Question: I have a '.xlsx' file which contains data some thing like the below image, am trying to create using the below create query
'''
CREATE TABLE aus_aboriginal(
code int,
area_name string,
male_0_4 STRUCT<num:double, total:double, perc:double>,
male_5_9 STRUCT<num:double, total:double, perc:double>,
male_10_14 STRUCT<num:double, total:double, perc:double>,
male_15_19 STRUCT<num:double, total:double, perc:double>,
male_20_24 STRUCT<num:double, total:double, perc:double>,
male_25_29 STRUCT<num:double, total:double, perc:double>,
male_30_34 STRUCT<num:double, total:double, perc:double>,
male_35_39 STRUCT<num:double, total:double, perc:double>,
male_40_44 STRUCT<num:double, total:double, perc:double>,
male_45_49 STRUCT<num:double, total:double, perc:double>,
male_50_54 STRUCT<num:double, total:double, perc:double>,
male_55_59 STRUCT<num:double, total:double, perc:double>,
male_60_64 STRUCT<num:double, total:double, perc:double>,
male_above_65 STRUCT<num:double, total:double, perc:double>)
ROW FORMAT DELIMITED
FIELDS TERMINATED BY ' ';
'''
When I load the data into it I get 'nulls'  What am I missing in 'CREATE TABLE..'?
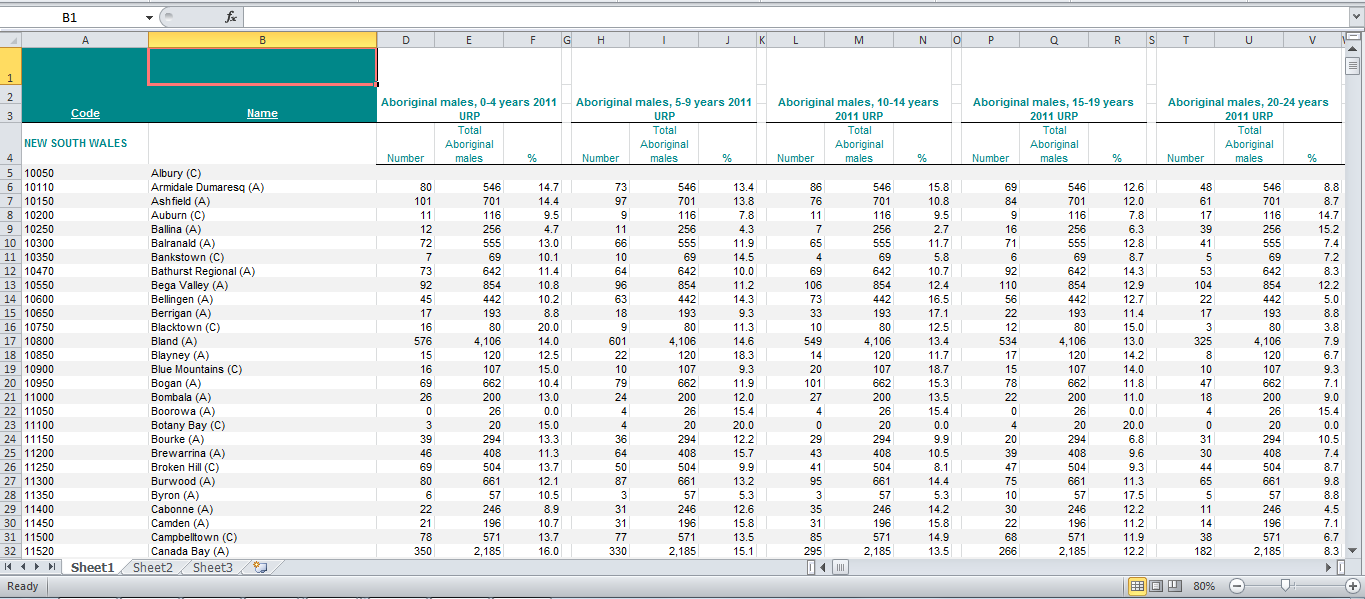
Answer: On using complex types like struct, it is recommended to use a unique delimiter for collection than the one used for fields (columns).
Consider a csv file in below format where "," comma separator is used.
> Code, area_name,num,total,perc,num,total,perc,num,total,perc
1100,Albury,90,444,17.4,73,546,13.4,86,546,15.81111,armid,40,404,14.4,97,701,13.8,76,701,10.8
> 1100,Albury,struct<90,444,17.4>,struct<73,546,13.4>,struct<86,546,15.8>1111,armid, struct<40,404,14.4>, struct<97,701,13.8>,struct<76,701,10.8>
when we try to create a complex type out of fields (num, total and perc) in this case using following hive query, we will get multiple null values in the table since the same "," comma delimiter is used for both fields and collections, so Hive query failed to segregate the data as we required.
'''
Hive> create table aus_aboriginal( code int, area_name string, male_0_4 STRUCT<num:double, total:double, perc:double>, male_5_9 STRUCT<num:double, total:double, perc:double>, male_10_14 STRUCT<num:double, total:double, perc:double>) ROW FORMAT DELIMITED FIELDS TERMINATED BY ',' COLLECTION ITEMS TERMINATED BY ',' LOCATION '/csv';
'''
Output:
> 1100 Albury {"num":90.0,"total":null,"perc":null} {"num":444.0,"total":nul
l,"perc":null} {"num":17.4,"total":null,"perc":null}1111 armid {"num":40.0,"total":null,"perc":null} {"num":404.0,"total":nul
l,"perc":null} {"num":14.4,"total":null,"perc":null}Time taken: 0.15 seconds, Fetched: 2 row(s)
I am suspecting that you are facing this problem.
Now consider the input file having data in below format, where "," comma delimiter is used for fields and for collection items "#" is used as delimiter.
> 1100,Albury,90#444#17.4,73#546#13.4,86#546#15.81111,armid,40#404#14.4,97#701#13.8,76#701#10.8
In this case, we can successfully create a table with complex type by specifying # as delimiter for collection items and , for fields. Please check below hive query.
'''
hive> create table aus_aboriginal( code int, area_name string, male_0_4 STRUCT<num:double, total:double, perc:double>, male_5_9 STRUCT<num:double, total:double, perc:double>, male_10_14 STRUCT<num:double, total:double, perc:double>) ROW FORMAT DELIMITED FIELDS TERMINATED BY ',' COLLECTION ITEMS TERMINATED BY '#' LOCATION '/csv';
'''
'''
hive> select * from aus_aboriginal;
'''
> 1100 Albury {"num":90.0,"total":444.0,"perc":17.4} {"num":73.0,"total":546.
0,"perc":13.4} {"num":86.0,"total":546.0,"perc":15.8}1111 armid {"num":40.0,"total":404.0,"perc":14.4} {"num":97.0,"total":701.
0,"perc":13.8} {"num":76.0,"total":701.0,"perc":10.8}Time taken: 0.146 seconds, Fetched: 2 row(s)
Similar approach should be taken for other complex types as well, refer below link for more information.
<URL>